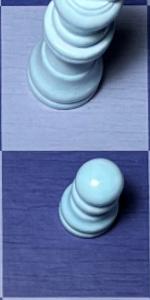
Label: Pawn_White